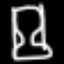
Label: hourglass